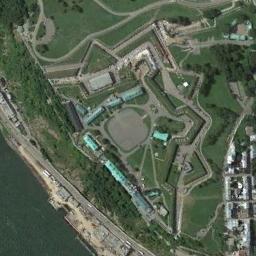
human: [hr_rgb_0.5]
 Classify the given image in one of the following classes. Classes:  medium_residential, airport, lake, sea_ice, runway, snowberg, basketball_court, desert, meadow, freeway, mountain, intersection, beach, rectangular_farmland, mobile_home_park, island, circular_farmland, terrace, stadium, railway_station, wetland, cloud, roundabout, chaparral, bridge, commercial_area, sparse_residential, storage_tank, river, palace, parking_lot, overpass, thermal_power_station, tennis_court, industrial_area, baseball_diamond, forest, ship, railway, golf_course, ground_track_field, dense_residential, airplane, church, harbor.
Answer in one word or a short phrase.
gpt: palace